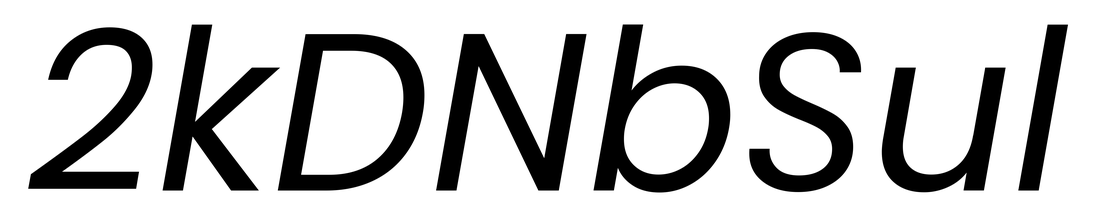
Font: Poppins-Italic